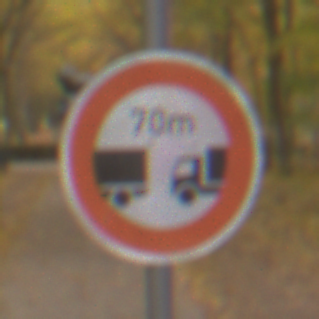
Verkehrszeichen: VerbotUnterschreitenMindestabstand
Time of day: Midday
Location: Outdoor (Nature)
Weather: Overcast
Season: NotSpecified
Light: Natural